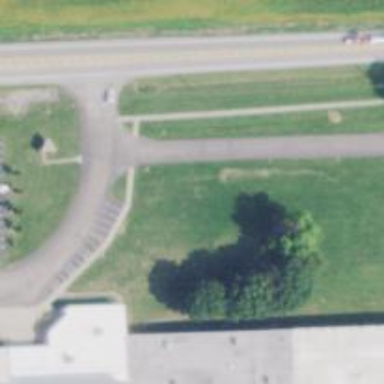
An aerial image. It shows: Unmarked crossing on the road.